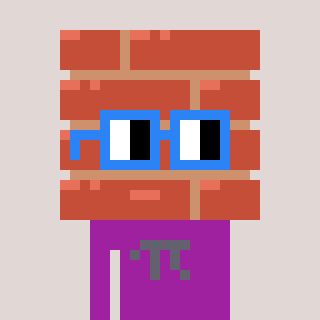
a pixel art character with square blue glasses, a wall-shaped head and a magenta-colored body on a warm background